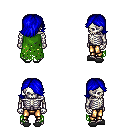
a pixel art fantasy rpg character, male body template, skeleton, green tattered cape, gold greaves, blue swoop hairstyle, gray slippers, four views (front, back, left, right), 2x2 character sprite sheet, small pixel art, hard edges, no anti-aliasing